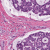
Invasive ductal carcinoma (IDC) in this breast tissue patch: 1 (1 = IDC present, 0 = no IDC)